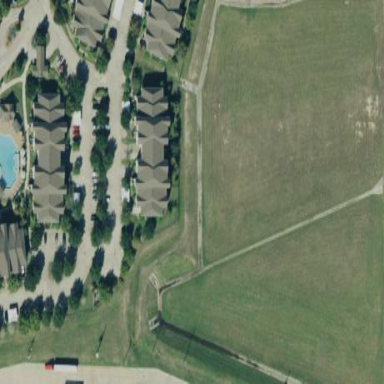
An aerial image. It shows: Detention basin used for land use.